Question: Im trying to implement Pushwoosh into my game its very simple guide but I'm running into this issue here:

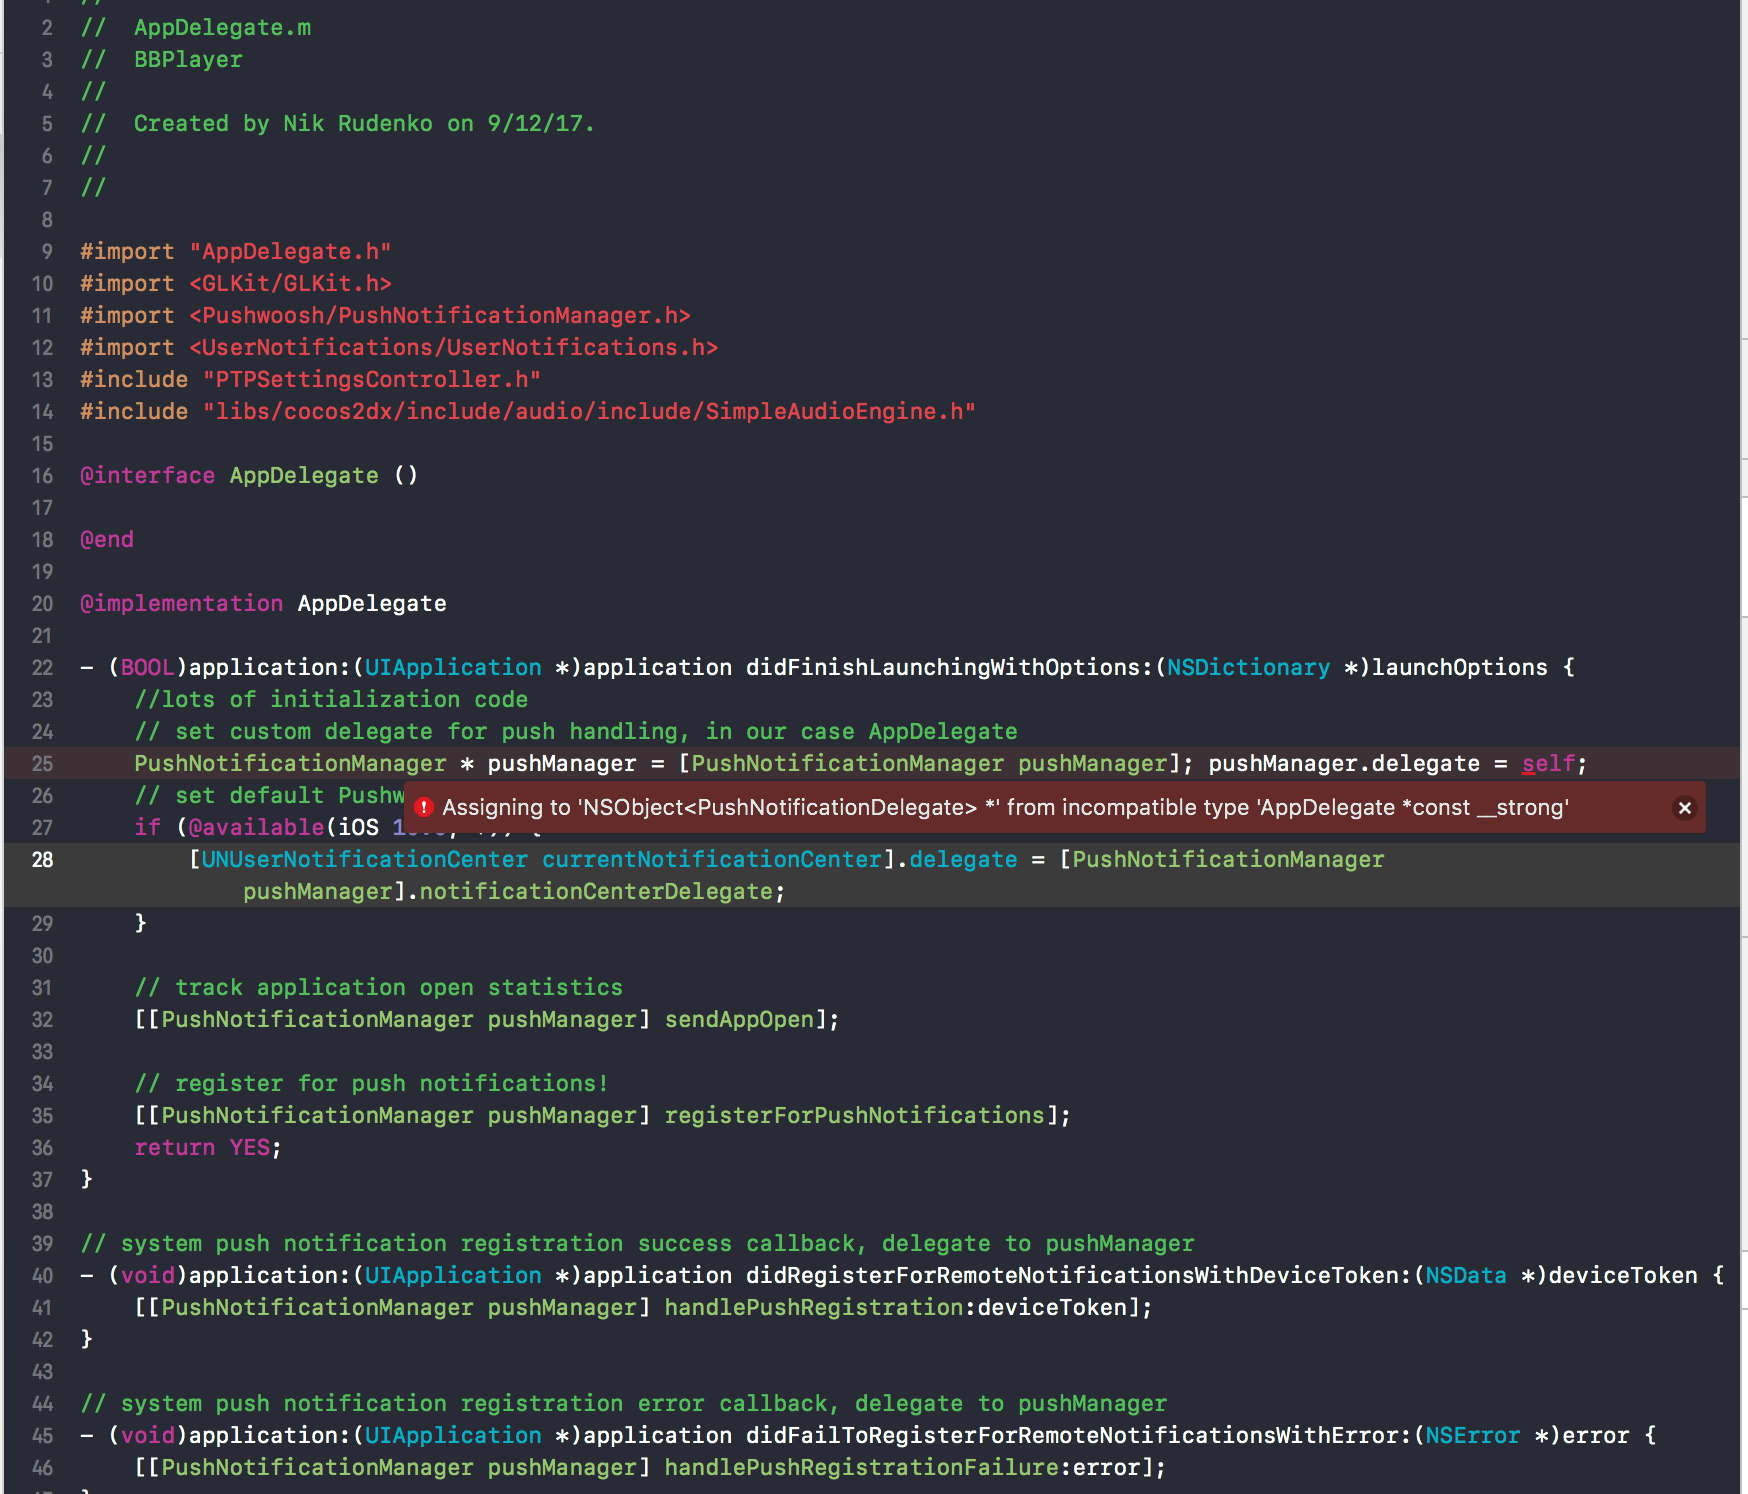
Answer: Read up on protocols. Basically, a protocol is a list of methods and/or properties that an object must (or may, in the case of '@optional' properties) have. You read 'NSObject<PushNotificationDelegate>' in that error message as "any NSObject subclass that declares that it implements the methods in the 'PushNotificationDelegate' protocol".
To declare your class conforms to a protocol, you write the name of the protocol(s) in between '<' and '>' at the end of one of its '@interface' or '@implementation' lines.
The compiler reads each source file separately, and all the headers you '#import' from that source file (read up on "compilation units" if you want to learn more). So if you write the '<PushNotificationDelegate>' bit in the '.m' file, only code in the '.m' file knows about it, because other '.m' files only see what you wrote in the header.
In your case, the 'AppDelegate.m' source file see that, but maybe you have another source file in which you set the same type of delegate that only includes the header for 'AppDelegate' and thus can't see it?
Anyway, if you read this error message with this knowledge, you'll see that 'PushNotificationManager.delegate' is declared as 'NSObject<PushNotificationDelegate>', and that's what your 'AppDelegate' has to be to be able to assign it to that property. And the error correctly says that an 'AppDelegate' may be an 'NSObject', but not a 'PushNotificationDelegate'.
The advantage of declaring that your class conforms to a protocol is that the compiler will print an error message if you forget to implement a required method.